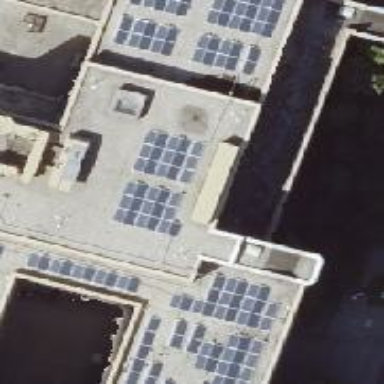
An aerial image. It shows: Solar power generator using photovoltaic method with solar photovoltaic panel types.